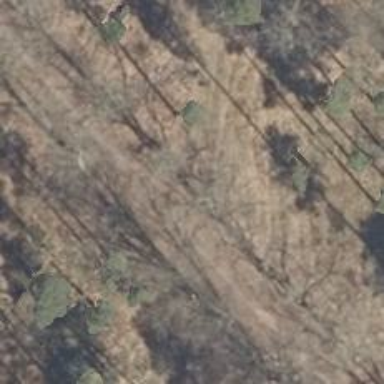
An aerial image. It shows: Earth track road.